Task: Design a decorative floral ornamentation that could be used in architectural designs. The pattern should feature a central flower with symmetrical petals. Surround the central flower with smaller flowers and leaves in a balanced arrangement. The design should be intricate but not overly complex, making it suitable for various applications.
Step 623:
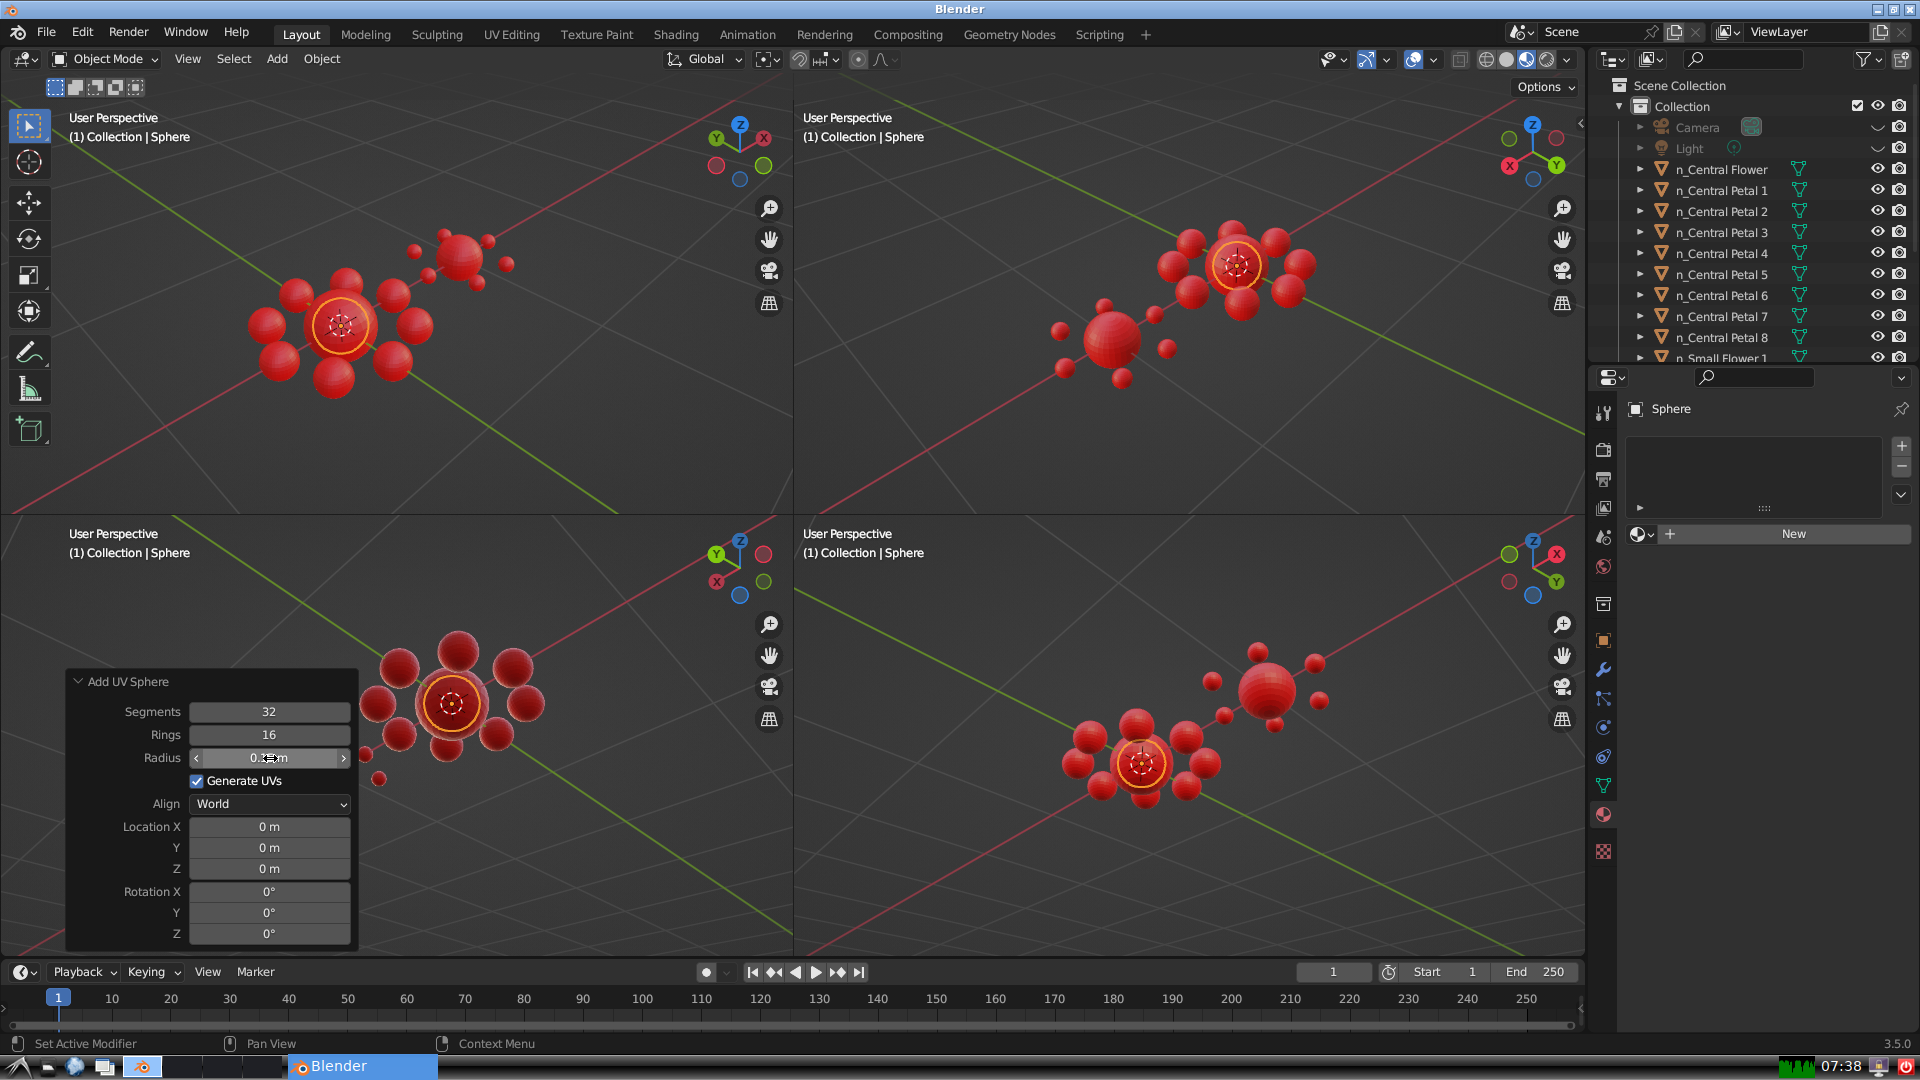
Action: {"mouse_move": [960, 540]}